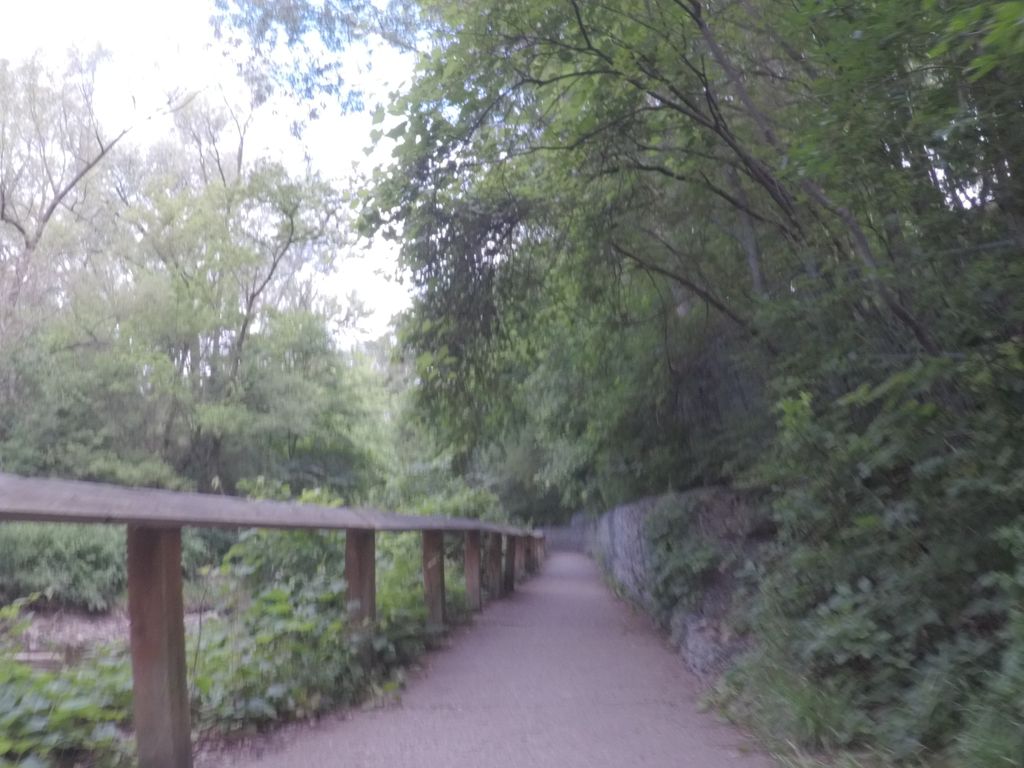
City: toronto